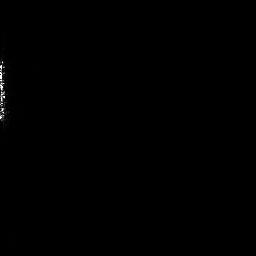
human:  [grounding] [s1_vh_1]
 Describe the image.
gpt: In the satellite image, there is  <ref>1 small ship </ref> <box>[[0, 23, 2, 46, 0]]</box> located at left.